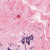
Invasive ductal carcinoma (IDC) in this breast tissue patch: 0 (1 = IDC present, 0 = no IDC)